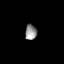
Tissue: lung
Cell type: T cells
Senescence score: 0.2179
Nuclear area (px): 177
Mean DAPI intensity: 143.785